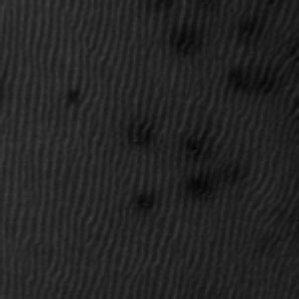
Label: frost